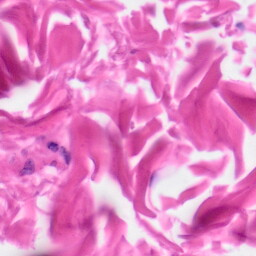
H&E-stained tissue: Skin